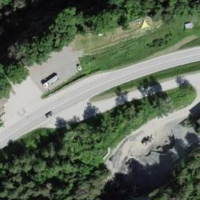
EUNIS habitat code: 43
Species observed at this site:
Clematis vitalba